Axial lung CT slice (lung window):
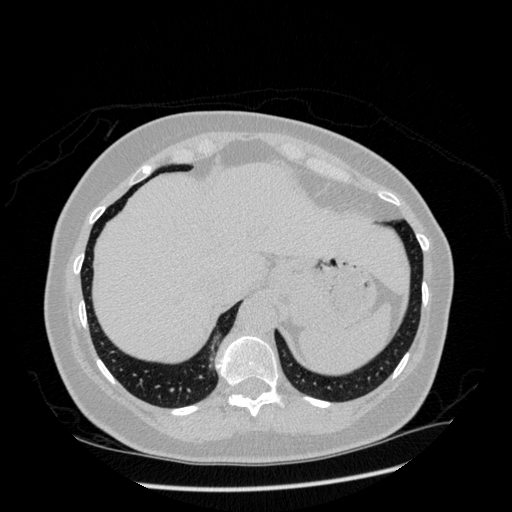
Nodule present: no